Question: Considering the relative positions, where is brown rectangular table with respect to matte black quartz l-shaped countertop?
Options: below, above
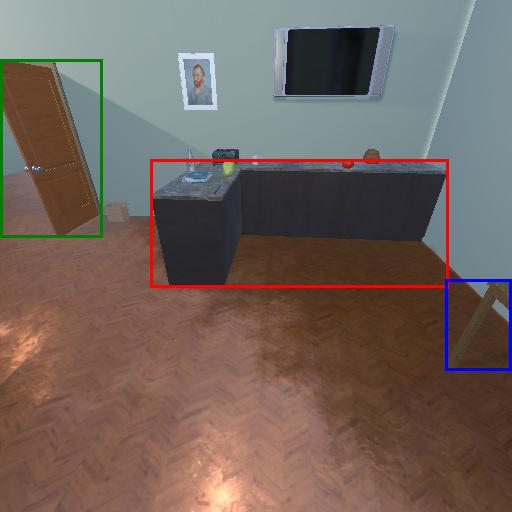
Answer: below